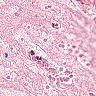
Metastatic tissue present: no